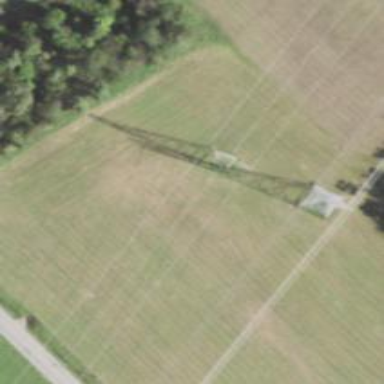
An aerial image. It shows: Lattice structure tower used for power transmission.